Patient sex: M
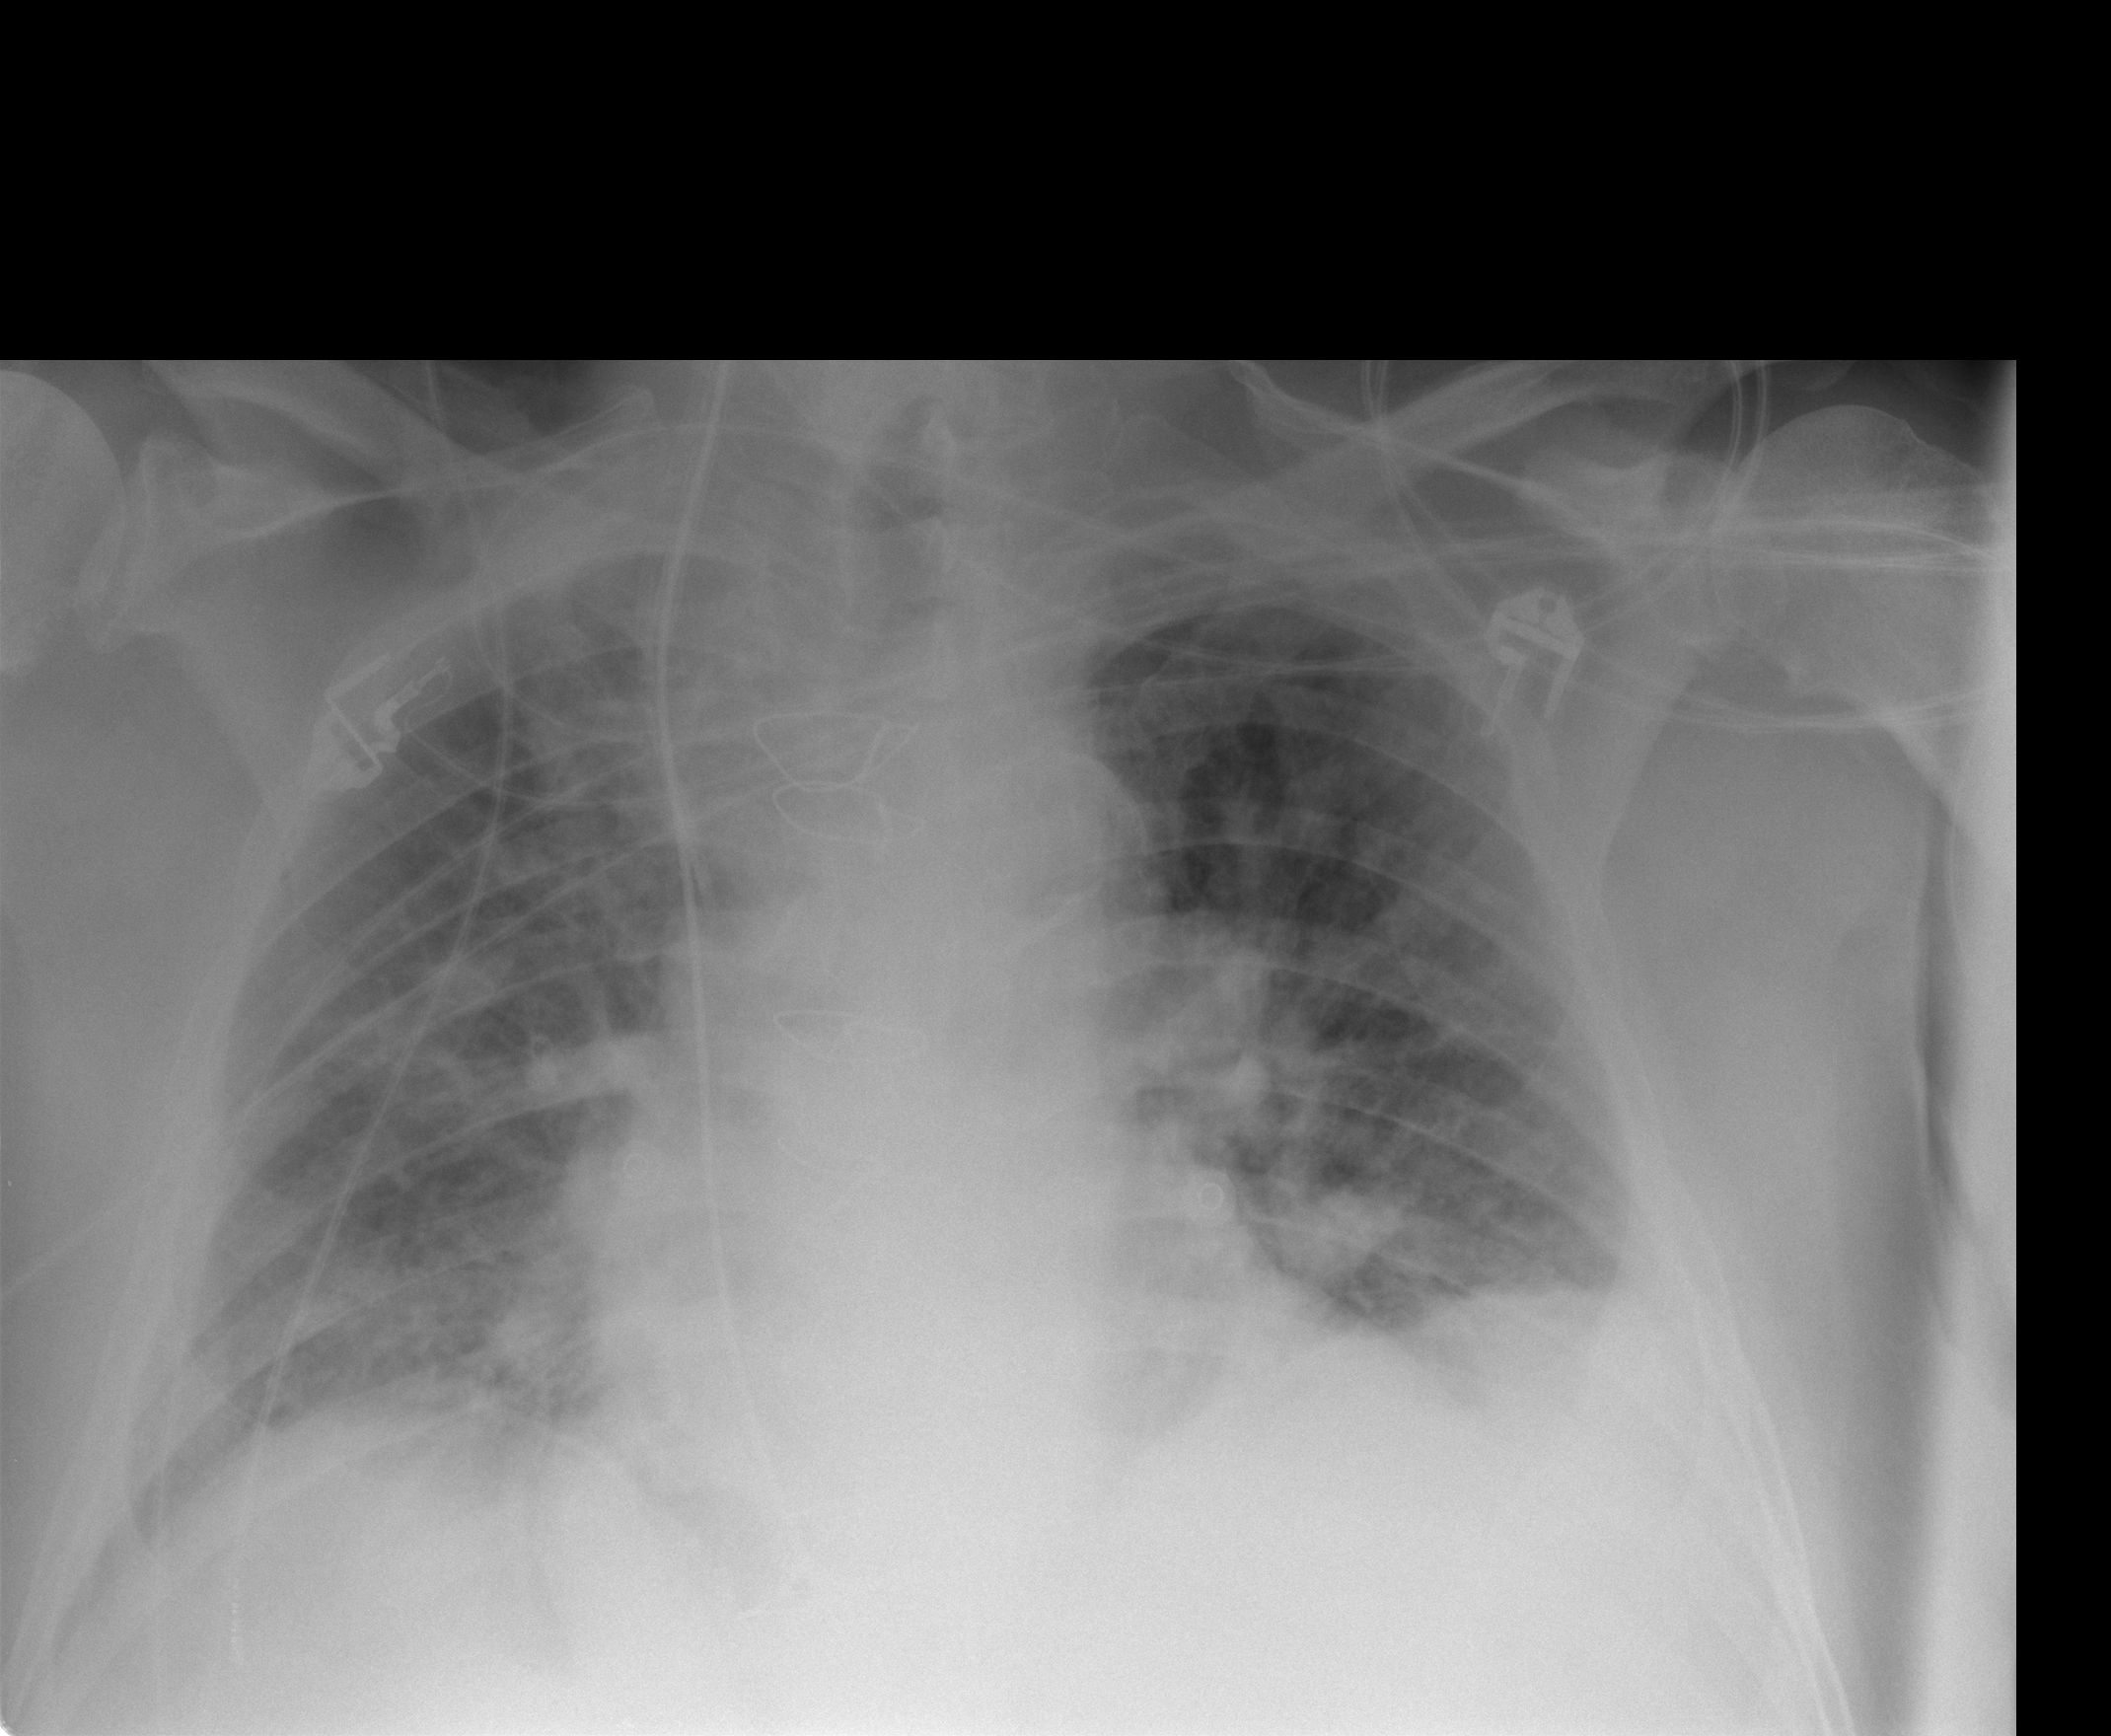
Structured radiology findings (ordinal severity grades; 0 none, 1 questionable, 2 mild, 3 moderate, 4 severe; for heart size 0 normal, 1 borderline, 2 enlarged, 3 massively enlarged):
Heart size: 0
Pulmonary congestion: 2
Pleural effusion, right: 0
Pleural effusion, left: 0
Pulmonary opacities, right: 3
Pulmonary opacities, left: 3
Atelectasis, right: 0
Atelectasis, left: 0